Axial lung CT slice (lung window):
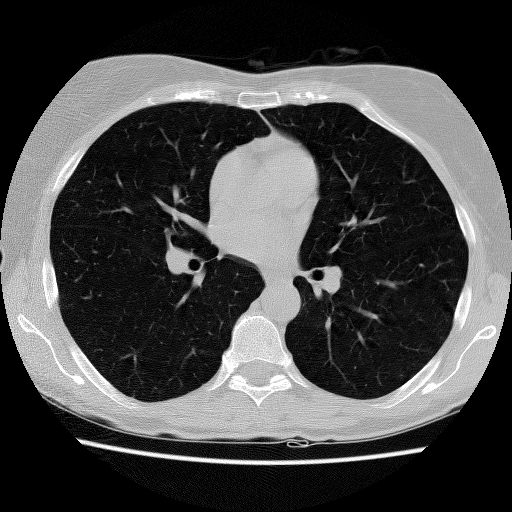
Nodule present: no